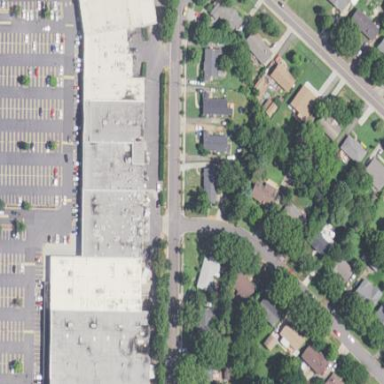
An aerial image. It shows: Retail area.